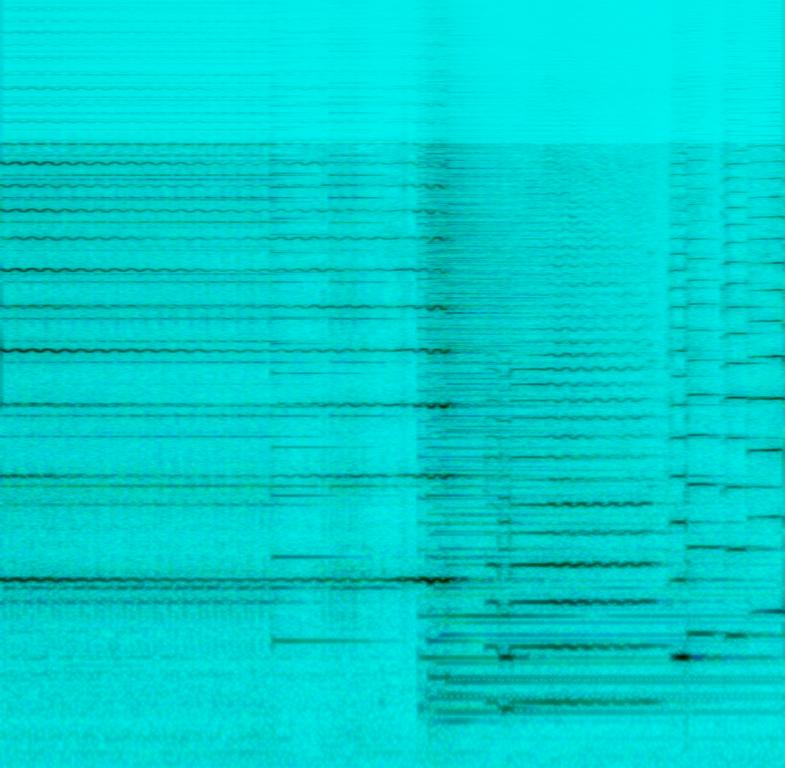
We hear a viola and harpsichord being played, with the overall emotion of the piece being thrilling and suspenseful. A high tremolo is played on the violin, which creates the feeling of an energy build-up. This is a classical style piece.